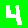
Digit: 4